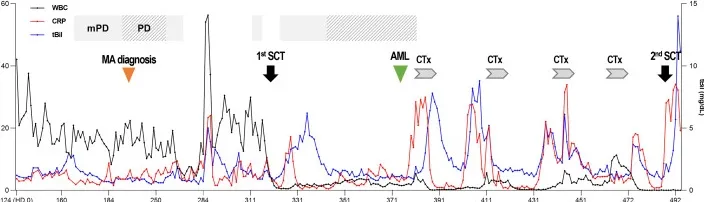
Clinical course of the patient. At the time of diagnosis, leukocytosis was prominent, and CRP was above the normal range. After the 1st HCT, the WBC count was normalized, and CRP and total bilirubin levels decreased to a normal range and showed alternate increases and decreases during chemotherapy. WBC, white blood cell; CRP, C-reactive protein; tBil, total bilirubin; mPD, methylprednisolone; PD, prednisolone; MA, mevalonic aciduria; HCT, hematopoietic stem cell transplantation; AML, acute myeloid leukemia; CTx, chemotherapy.
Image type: pathology (immunostaining)